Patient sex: M
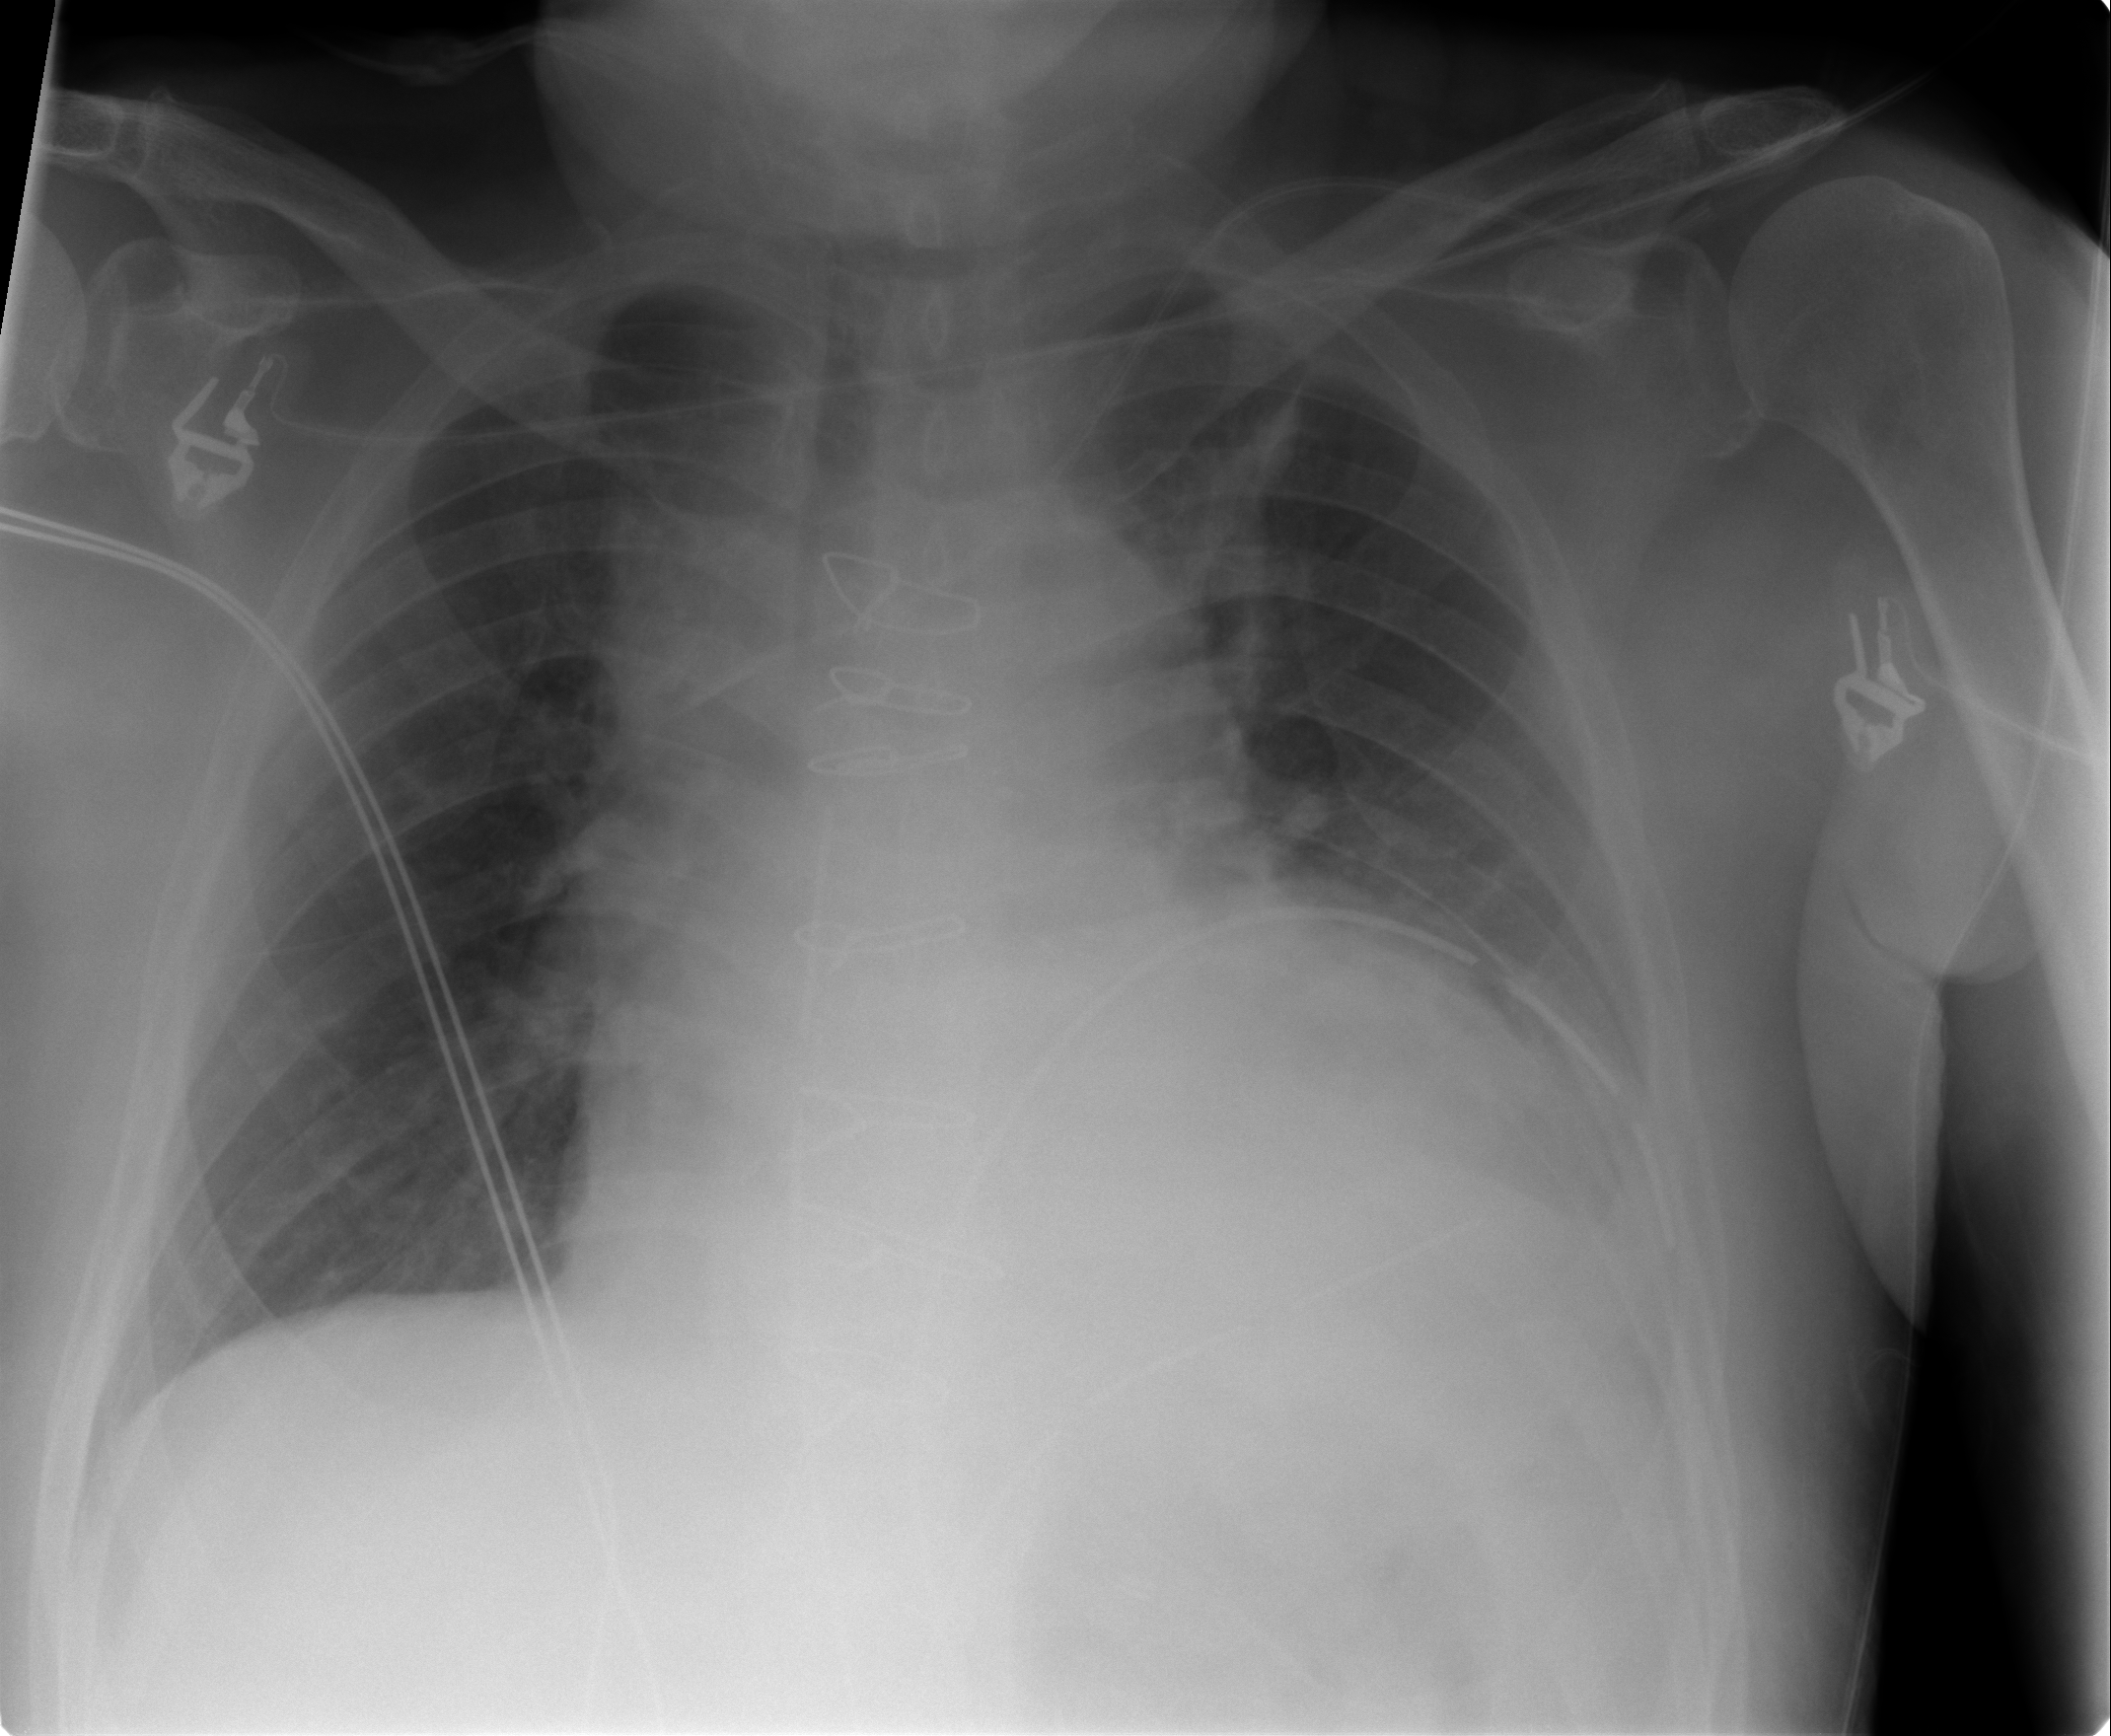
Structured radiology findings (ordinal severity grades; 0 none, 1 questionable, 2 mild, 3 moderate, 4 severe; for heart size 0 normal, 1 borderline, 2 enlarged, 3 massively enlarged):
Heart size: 2
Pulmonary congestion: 0
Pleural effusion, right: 0
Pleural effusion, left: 2
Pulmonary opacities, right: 0
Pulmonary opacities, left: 0
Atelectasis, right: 0
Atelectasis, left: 2